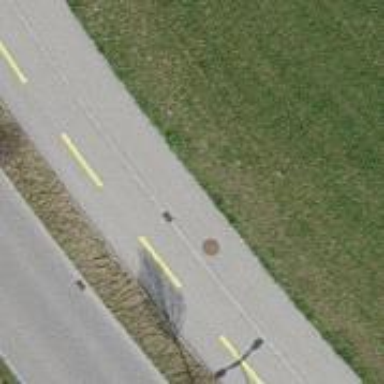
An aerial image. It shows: Asphalt path with both cycleway and footway also surfaced with asphalt.